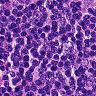
Metastatic tissue present: yes